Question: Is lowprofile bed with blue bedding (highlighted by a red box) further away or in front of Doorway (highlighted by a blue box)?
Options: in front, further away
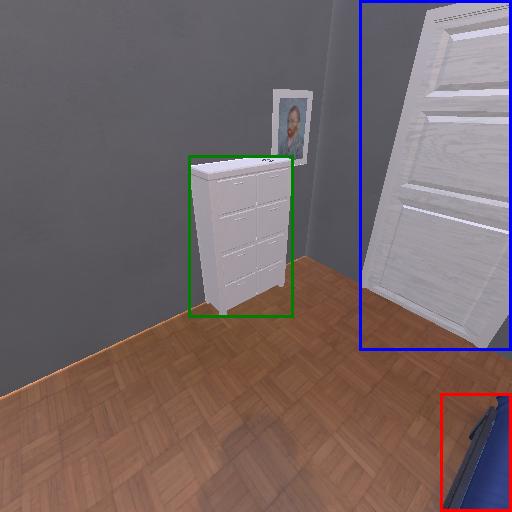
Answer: in front